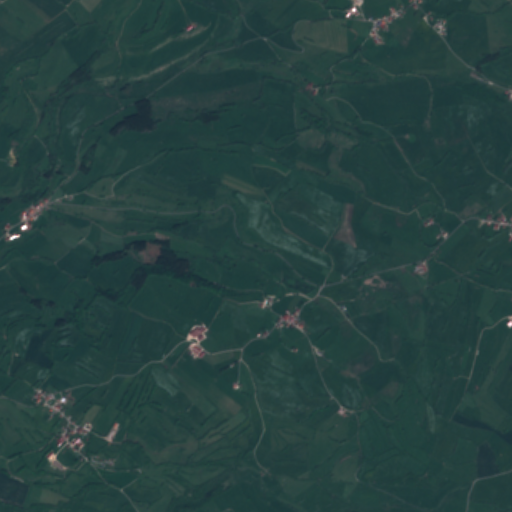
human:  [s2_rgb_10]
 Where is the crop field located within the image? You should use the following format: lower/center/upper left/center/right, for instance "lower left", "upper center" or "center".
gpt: The crop field is located in the upper left of the image.
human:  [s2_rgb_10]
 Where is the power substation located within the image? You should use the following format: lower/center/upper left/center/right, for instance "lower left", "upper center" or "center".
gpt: The power substation is located in the upper right of the image.
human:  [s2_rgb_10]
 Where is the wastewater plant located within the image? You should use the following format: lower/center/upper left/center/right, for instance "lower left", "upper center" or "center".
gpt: The wastewater plant is located in the upper right of the image.
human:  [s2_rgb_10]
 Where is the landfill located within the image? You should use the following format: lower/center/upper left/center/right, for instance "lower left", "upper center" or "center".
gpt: There is no landfill in the image.